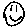
Label: smiley face